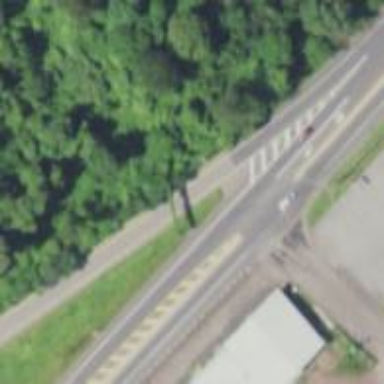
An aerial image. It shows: Asphalt road with primary link designation.